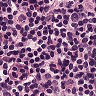
Metastatic tissue present: no